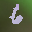
Label: 6